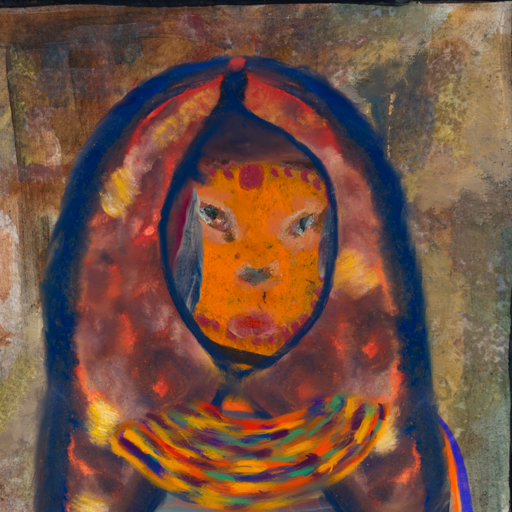
Background: Mosgoul, Head And Neck Front: Doll, Face Front: Boggyland, Bust: Experience, Hair Front: Hill_Girl, Head Accessory: Mother_And_Son_Mother_Scarf, Second Necklace: An_Impression_2, Necklace: Blank, Baby: Blank